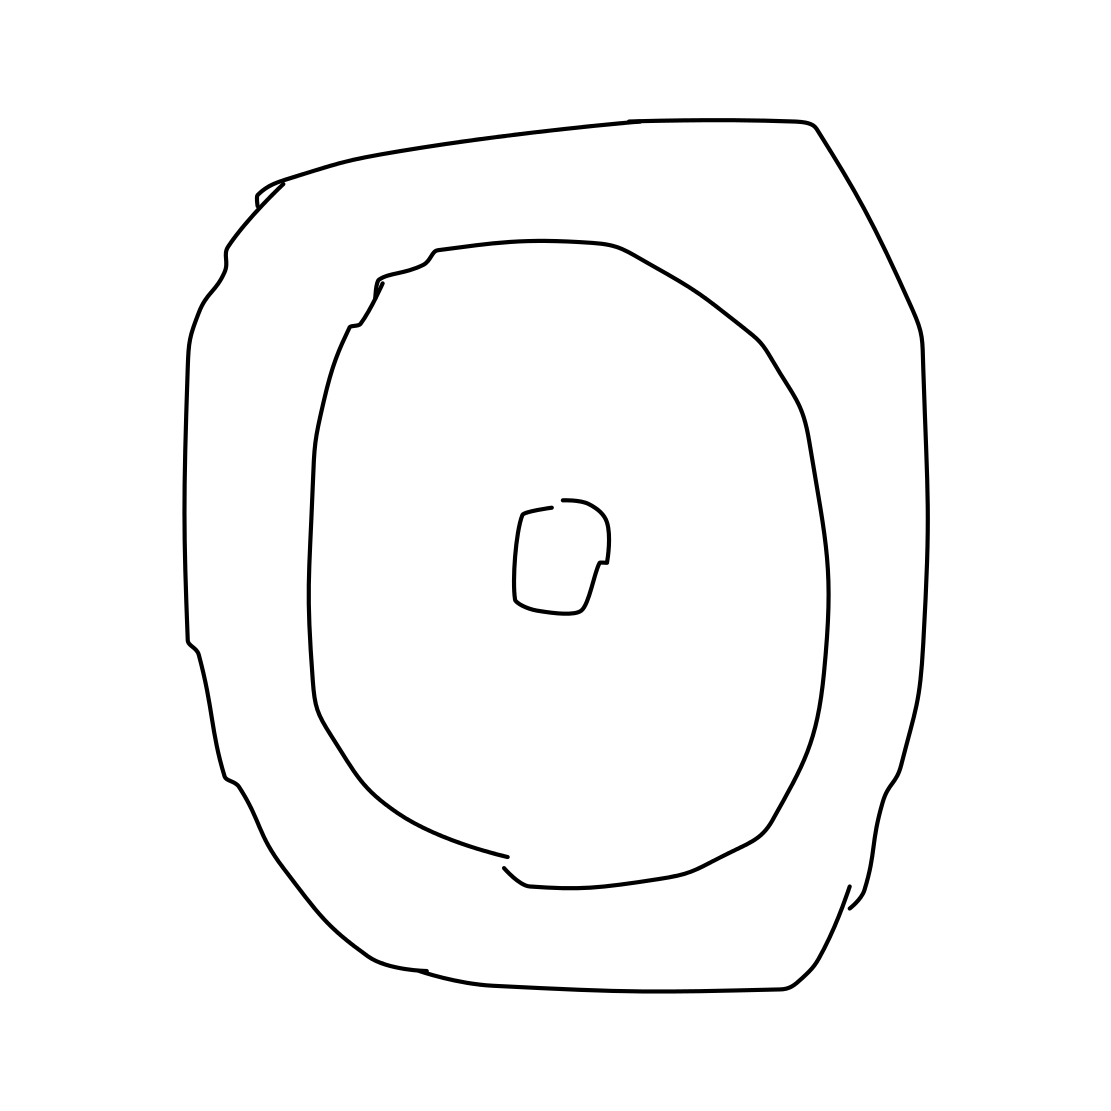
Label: tire